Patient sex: M
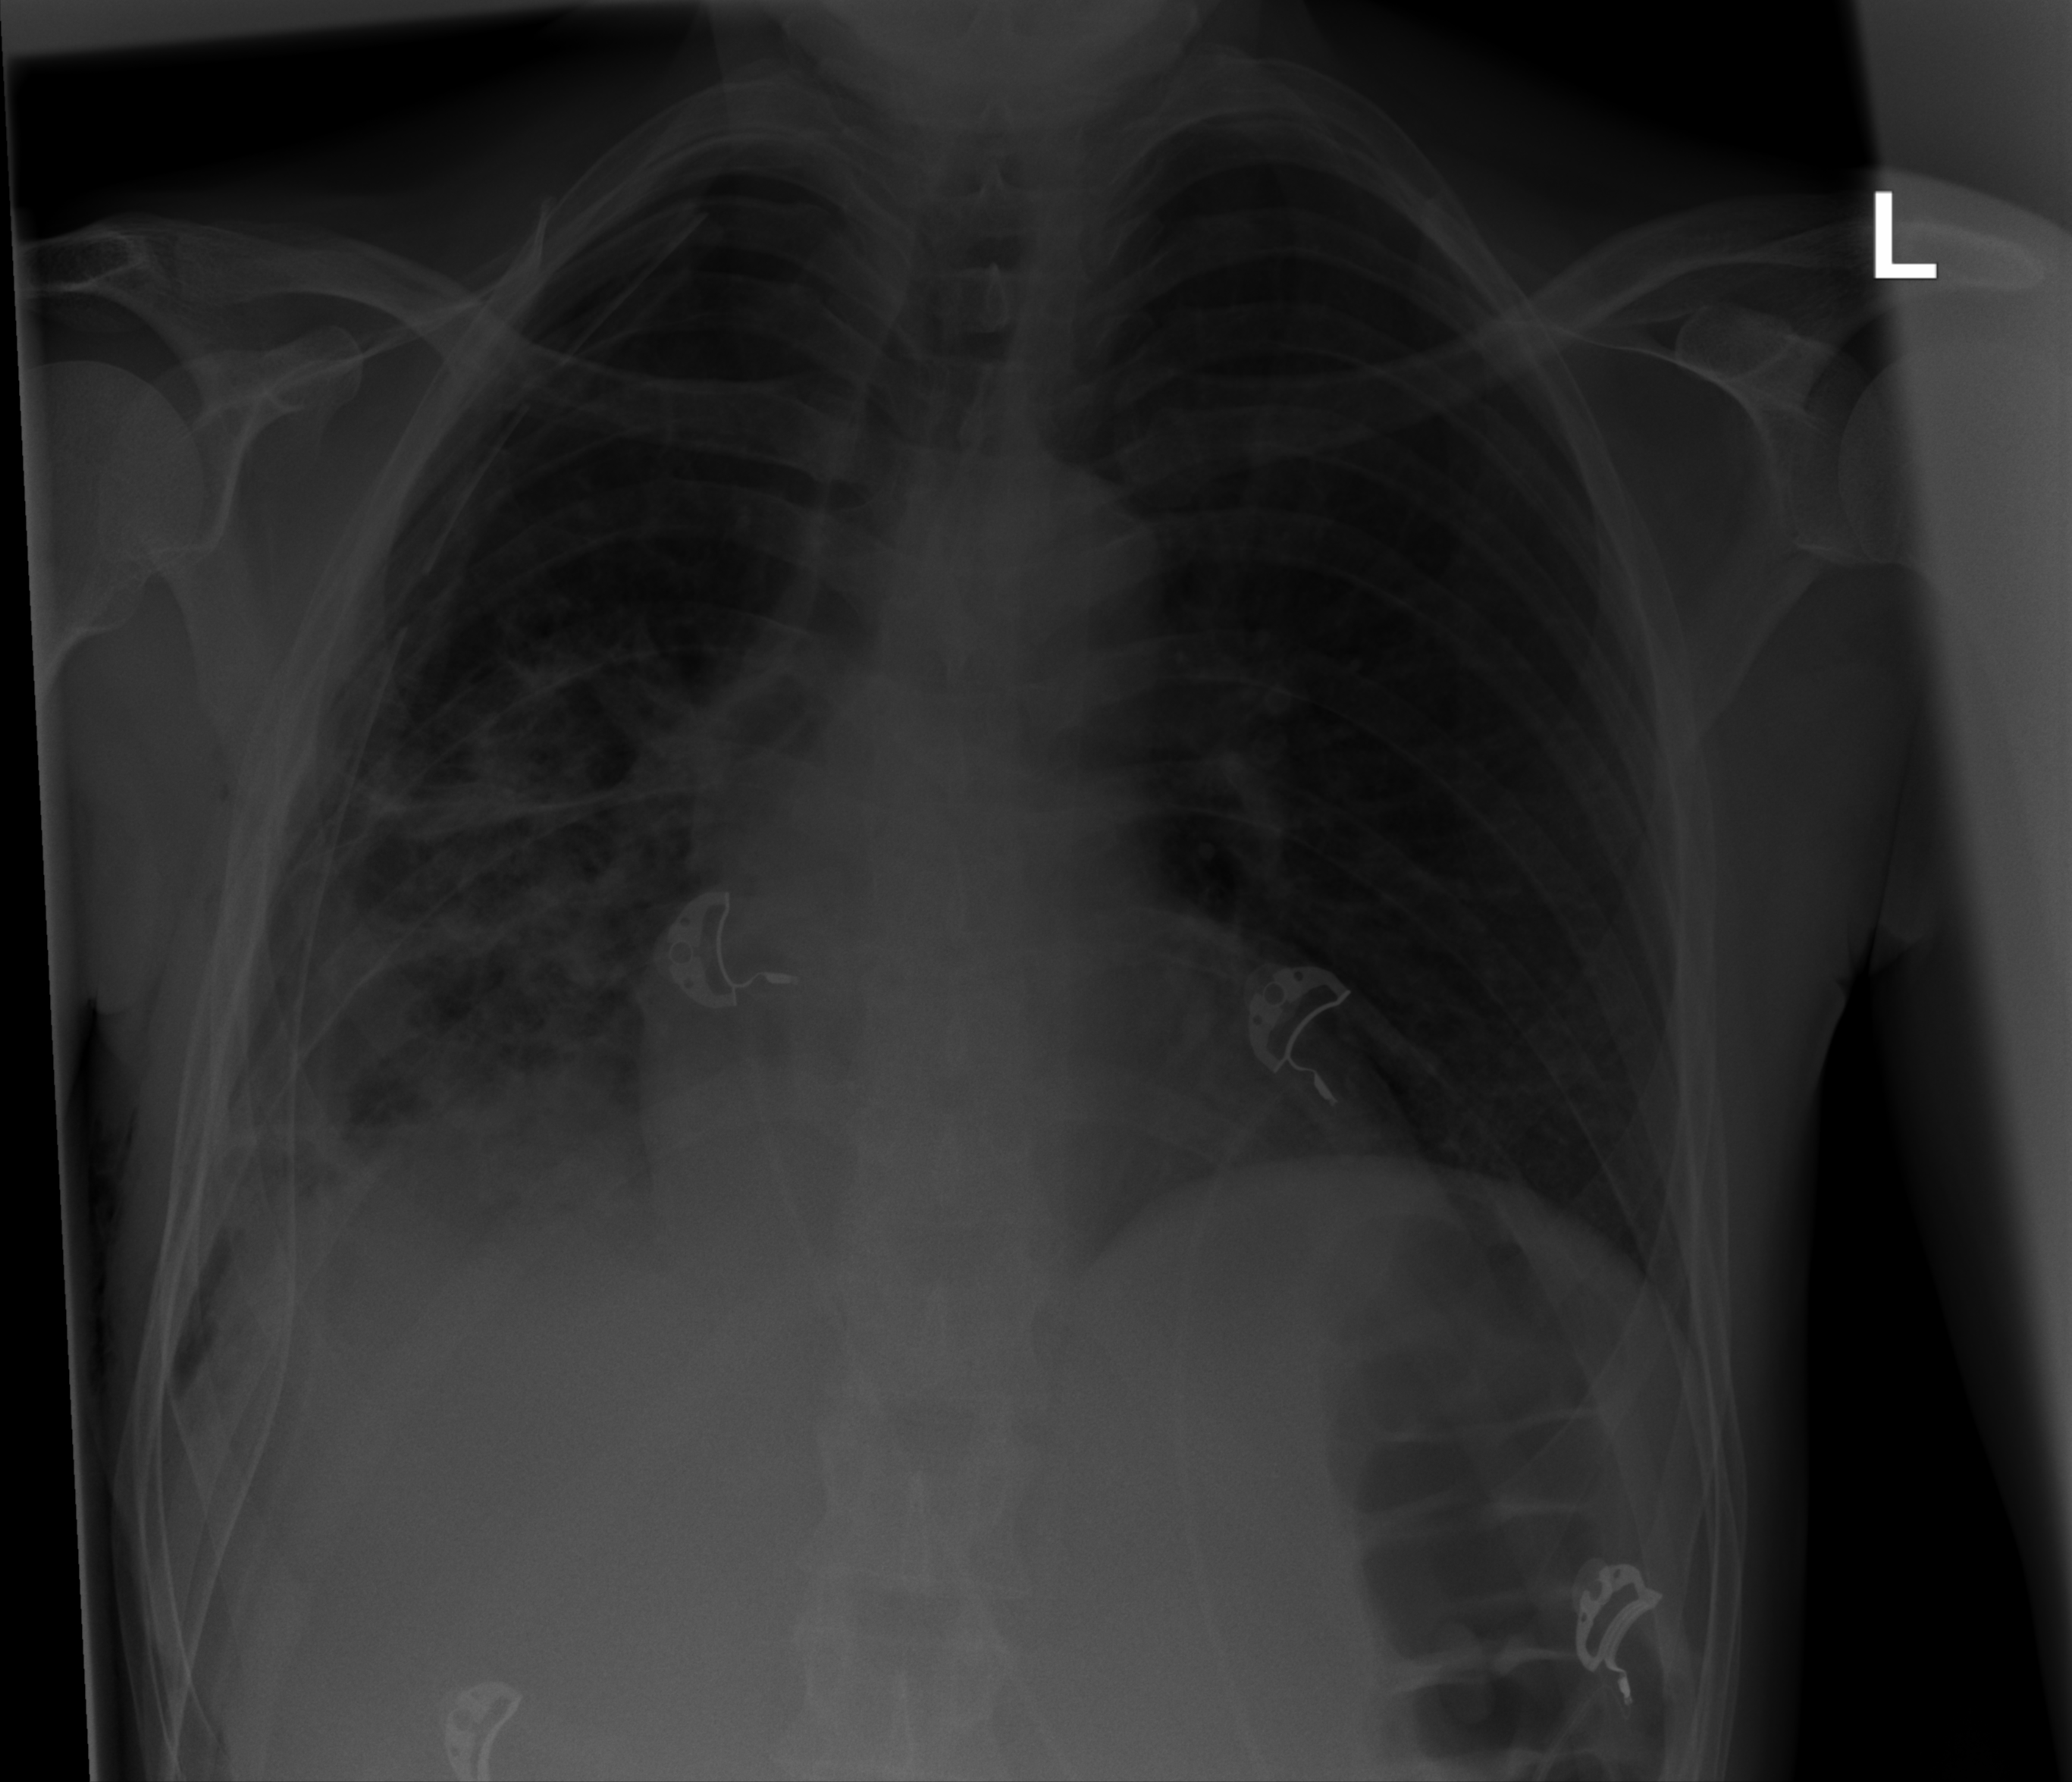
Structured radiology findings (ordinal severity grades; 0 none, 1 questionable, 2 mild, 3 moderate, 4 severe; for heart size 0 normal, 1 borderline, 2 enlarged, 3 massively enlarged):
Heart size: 0
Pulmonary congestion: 0
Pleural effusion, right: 1
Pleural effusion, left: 0
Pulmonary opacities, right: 3
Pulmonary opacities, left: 0
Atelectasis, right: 2
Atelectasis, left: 0